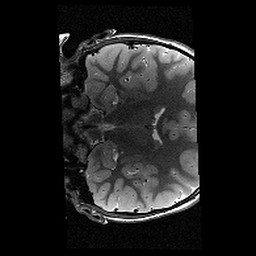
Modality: T2w
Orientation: coronal
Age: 11
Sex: female
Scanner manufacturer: siemens
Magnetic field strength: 3 T
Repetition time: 9.23 s
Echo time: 0.067 s